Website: walmart
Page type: store-pickup
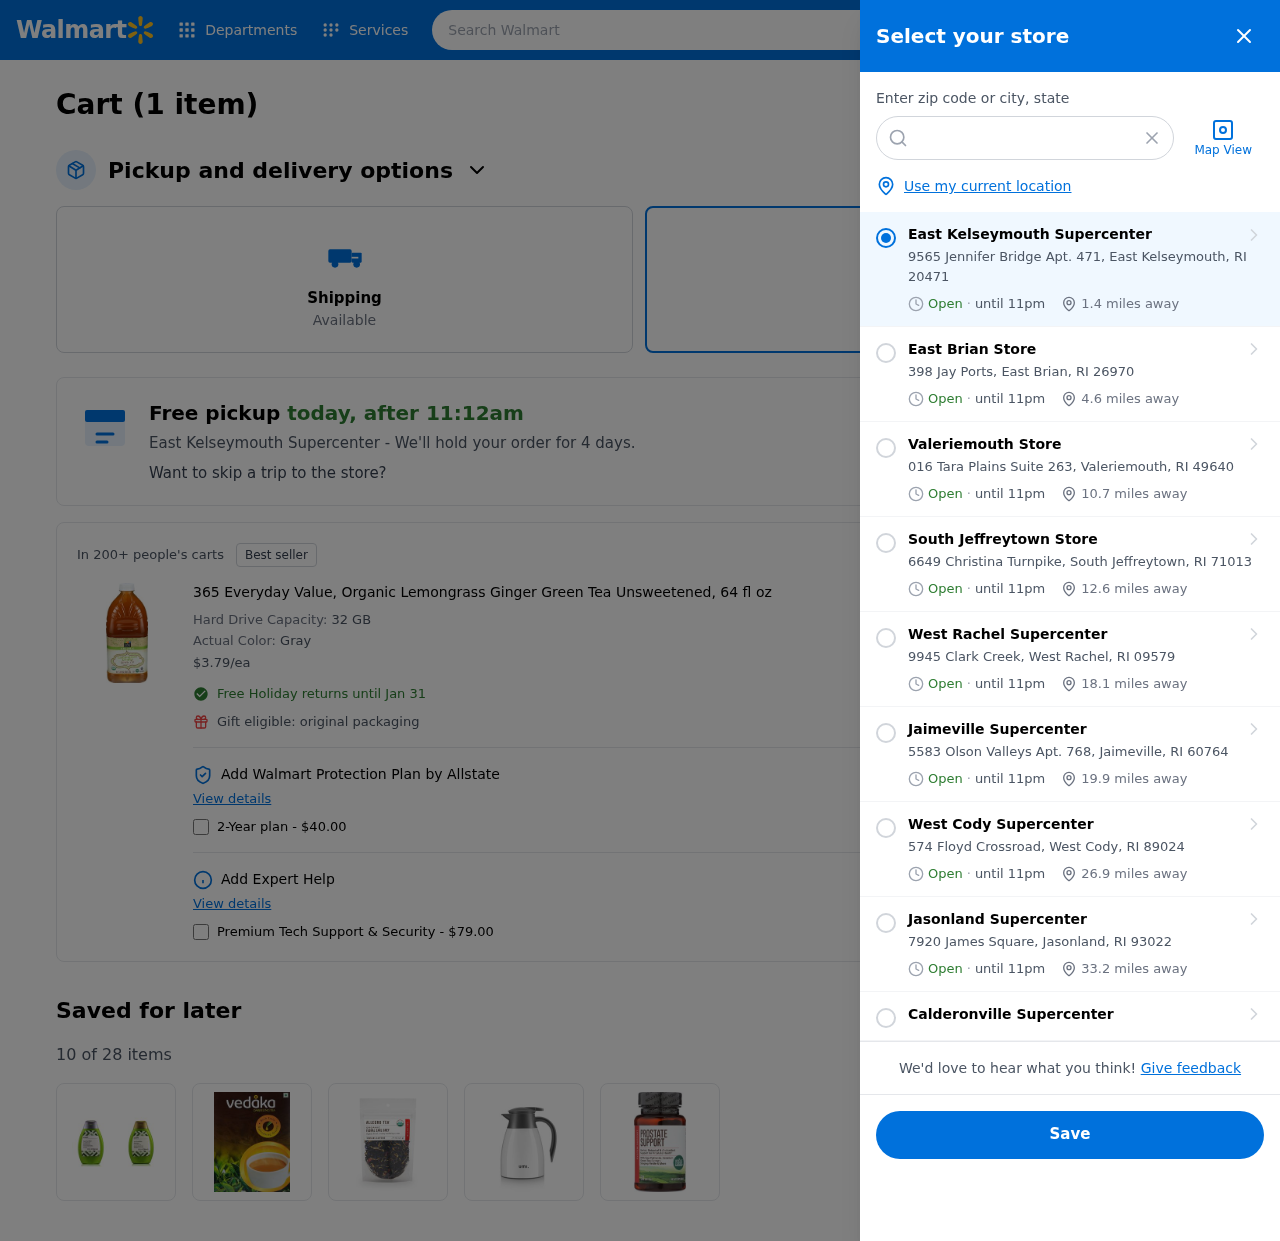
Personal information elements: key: PII_CITY
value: East Kelseymouth
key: PII_CITY
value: East Kelseymouth Supercenter
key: PII_CITY_STATE_ZIP
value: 9565 Jennifer Bridge Apt. 471, East Kelseymouth, RI 20471
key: PII_LOCATION1_CITY
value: East Brian Store
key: PII_LOCATION1_CITY_STATE_ZIP
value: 398 Jay Ports, East Brian, RI 26970
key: PII_LOCATION2_CITY
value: Valeriemouth Store
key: PII_LOCATION2_CITY_STATE_ZIP
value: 016 Tara Plains Suite 263, Valeriemouth, RI 49640
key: PII_LOCATION3_CITY
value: South Jeffreytown Store
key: PII_LOCATION3_CITY_STATE_ZIP
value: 6649 Christina Turnpike, South Jeffreytown, RI 71013
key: PII_LOCATION4_CITY
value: West Rachel Supercenter
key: PII_LOCATION4_CITY_STATE_ZIP
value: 9945 Clark Creek, West Rachel, RI 09579
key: PII_LOCATION5_CITY
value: Jaimeville Supercenter
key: PII_LOCATION5_CITY_STATE_ZIP
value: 5583 Olson Valleys Apt. 768, Jaimeville, RI 60764
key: PII_LOCATION6_CITY
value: West Cody Supercenter
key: PII_LOCATION6_CITY_STATE_ZIP
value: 574 Floyd Crossroad, West Cody, RI 89024
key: PII_LOCATION7_CITY
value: Jasonland Supercenter
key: PII_LOCATION7_CITY_STATE_ZIP
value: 7920 James Square, Jasonland, RI 93022
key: PII_LOCATION8_CITY
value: Calderonville Supercenter
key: PII_POSTCODE
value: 20471
Product elements: key: PRODUCT1_NAME
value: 365 Everyday Value, Organic Lemongrass Ginger Green Tea Unsweetened, 64 fl oz
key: PRODUCT1_PRICE
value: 3.79
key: PRODUCT1_DESC
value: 32 GB
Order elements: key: ORDER_NUM_ITEMS
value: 1
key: ORDER_NUM_ITEMS
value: Cart (1 item)
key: ORDER_DELIVERY_DATE
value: today, after 11:12am
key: ORDER_ITEM1_QUANTITY
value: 1
Search elements: key: HEADER_SEARCH
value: Search Walmart
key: SEARCH_LOCATION
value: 20471